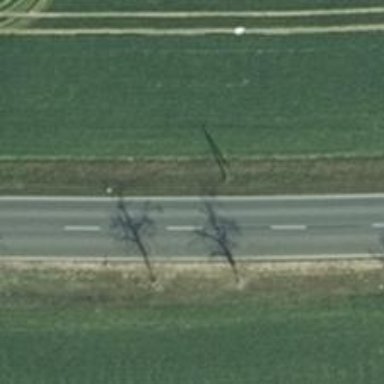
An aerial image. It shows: Asphalt road classified as primary highway.